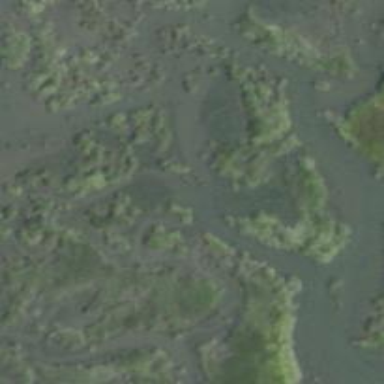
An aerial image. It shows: Wetland area characterized by wet meadow.